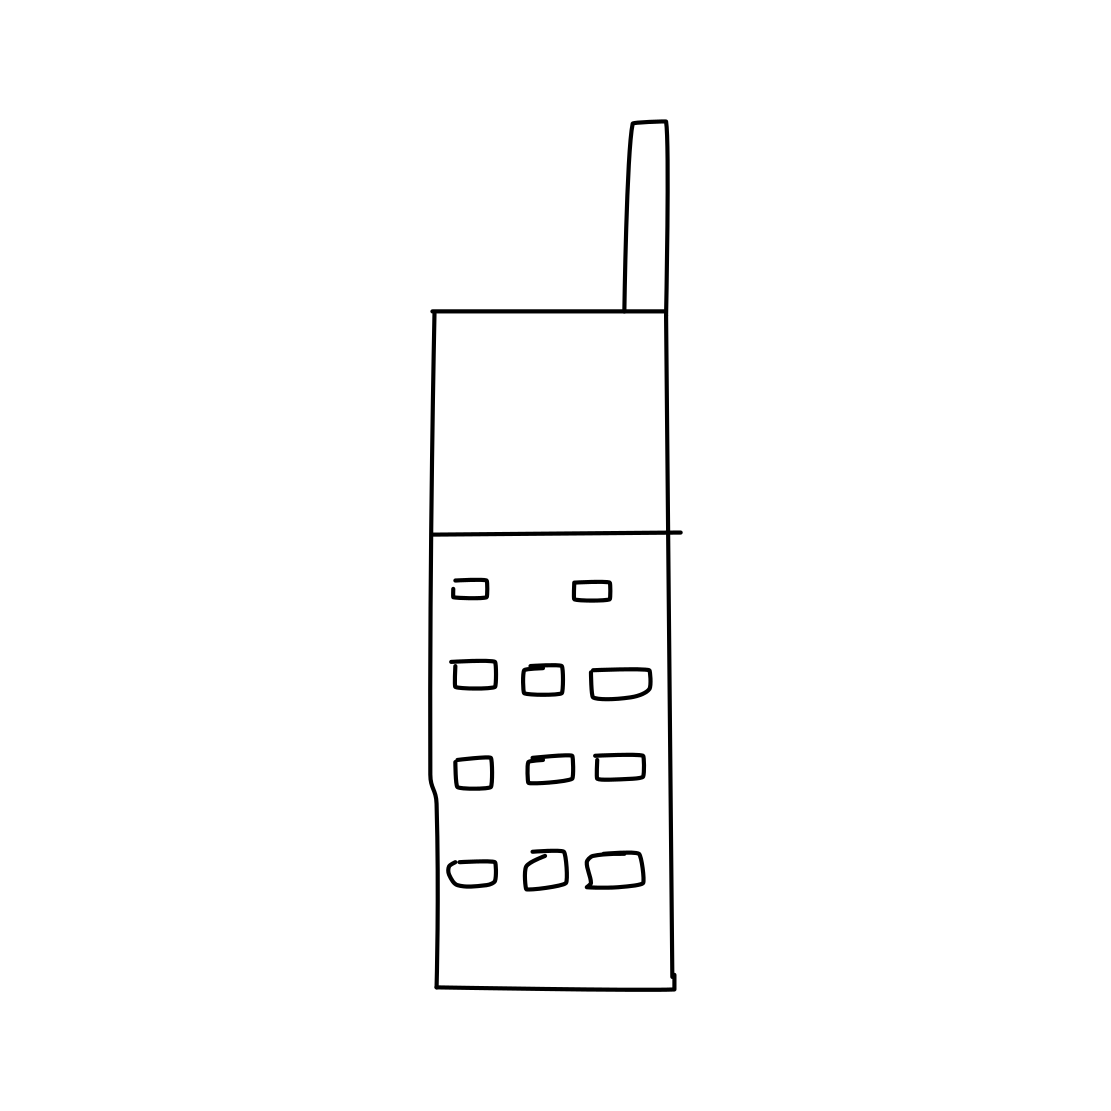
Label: cell phone